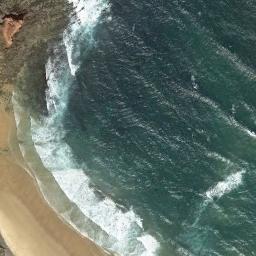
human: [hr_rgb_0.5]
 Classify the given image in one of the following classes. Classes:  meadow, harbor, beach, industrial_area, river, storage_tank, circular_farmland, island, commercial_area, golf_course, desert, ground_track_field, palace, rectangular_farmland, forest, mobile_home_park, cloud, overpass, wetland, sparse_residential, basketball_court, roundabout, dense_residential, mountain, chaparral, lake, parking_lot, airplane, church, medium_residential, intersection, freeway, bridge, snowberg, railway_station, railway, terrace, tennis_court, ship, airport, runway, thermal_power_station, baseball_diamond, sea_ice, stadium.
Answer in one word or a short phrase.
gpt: beach